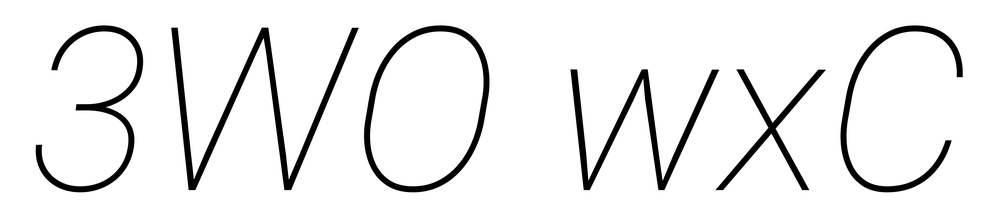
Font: Roboto-Italic_Thin_Italic